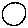
Label: circle